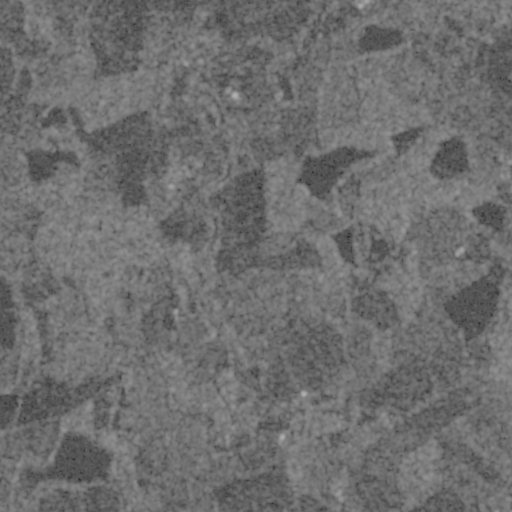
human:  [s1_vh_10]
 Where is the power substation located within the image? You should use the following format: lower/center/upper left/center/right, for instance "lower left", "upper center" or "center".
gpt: The power substation is located in the upper center of the image.
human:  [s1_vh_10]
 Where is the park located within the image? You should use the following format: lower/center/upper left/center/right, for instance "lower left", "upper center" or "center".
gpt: There is no park in the image.

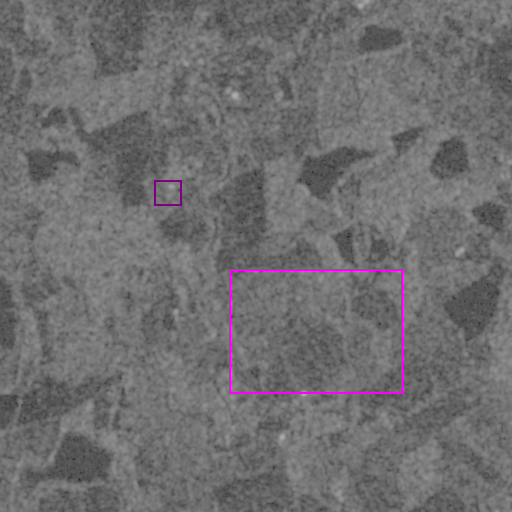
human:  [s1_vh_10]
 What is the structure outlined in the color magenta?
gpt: The structure outlined in magenta is a crop field.
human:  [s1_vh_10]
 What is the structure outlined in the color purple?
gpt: The structure outlined in purple is a park.
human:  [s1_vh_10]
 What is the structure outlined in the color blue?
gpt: There is no blue outline.